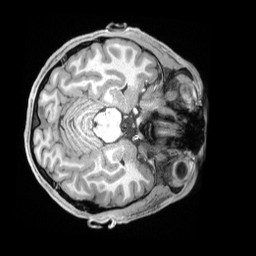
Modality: T1w
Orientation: axial
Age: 29
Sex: male
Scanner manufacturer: siemens
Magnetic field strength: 3 T
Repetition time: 2.4 s
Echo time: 0.00226 s